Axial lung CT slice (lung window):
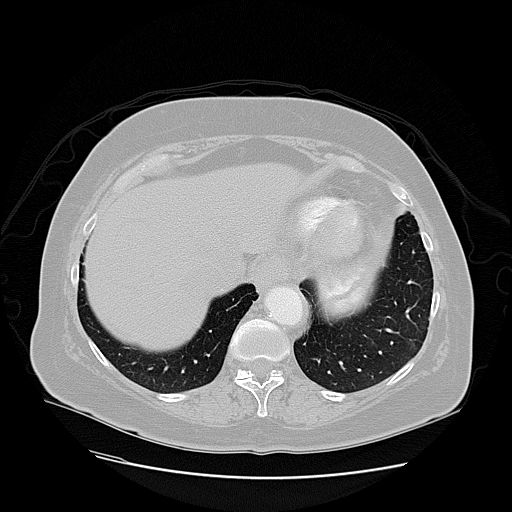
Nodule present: no